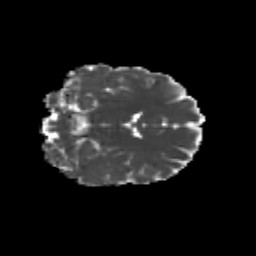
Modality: MD
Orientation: coronal
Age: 27
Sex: female
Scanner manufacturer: siemens
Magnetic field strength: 3 T
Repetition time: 3.5 s
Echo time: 0.104 s